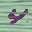
Label: 4